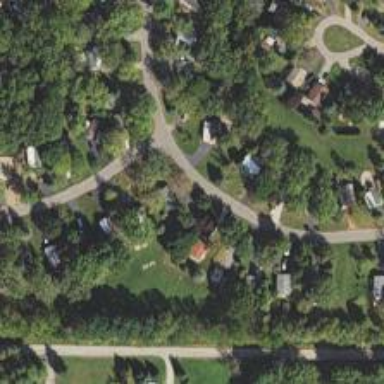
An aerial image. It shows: Residential road.